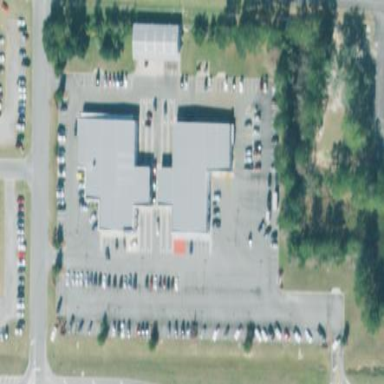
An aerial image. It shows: Shop that sells cars.